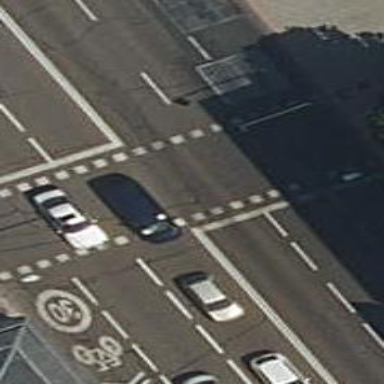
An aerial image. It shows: Zebra crossing with traffic signals.